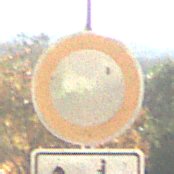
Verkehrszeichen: VerbotFahrzeugeAllerArt
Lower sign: MehrspurigeFahrzeugeFrei9
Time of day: SunriseSunset
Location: Outdoor (Nature)
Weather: Clear
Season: NotSpecified
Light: Natural